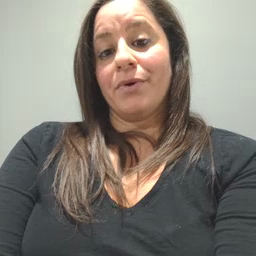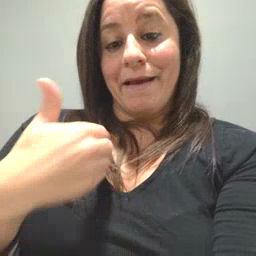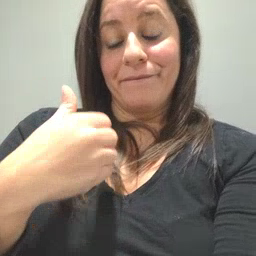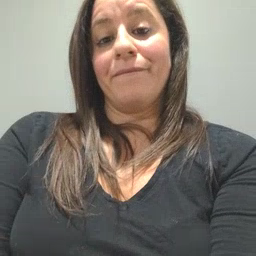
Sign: have